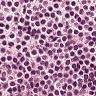
Metastatic tissue present: no